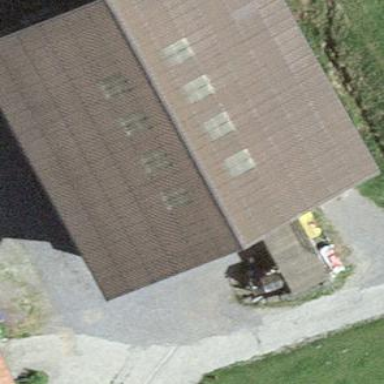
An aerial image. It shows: Barn.